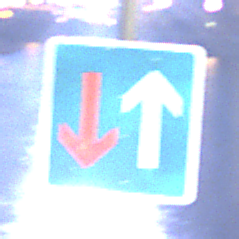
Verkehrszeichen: VorrangVorGegenverkehr
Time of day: Night
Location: Outdoor (Urban)
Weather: PartlyCloudy
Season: NotSpecified
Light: Artificial